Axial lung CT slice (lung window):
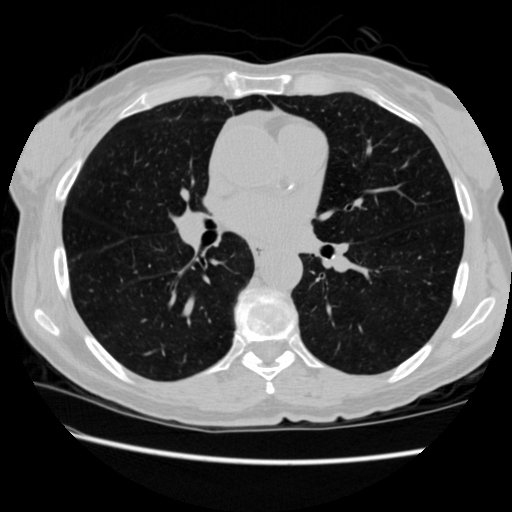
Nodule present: no